Current action and preconditions to check: trajectory_clear

Your task: For each precondition in the list above, predict whether it will hold at this action.

Consider the current scene as observed from the mobile robot's camera, and analyze the predicted future states of all dynamic agents (e.g., people, animals, vehicles, or any moving entities) within the NEXT SECOND.

IMPORTANT: Only answer "very likely" if you are absolutely certain—based on strong, clear evidence—that a dynamic agent will violate the precondition in the predicted future state. Do NOT answer "very likely" for unlikely, ambiguous, or low-probability risks.

Ask yourself for each precondition: Is there a high probability, with clear and convincing evidence, that the predicted future states of any dynamic agent will interfere with the predicted future state of the currently executing action within the NEXT SECOND, causing that precondition to fail?

Assess the risk level based on these predictions. Use "likely" or "very likely" if motions create a clear risk of interference.

Use "neutral" or "improbable" if agents are nearby but their predicted paths are clearly diverging or non-conflicting.

Failure Risk Categories: "very improbable", "improbable", "neutral", "likely", "very likely"

Answer Format: Output ONLY the probability_of_failure value from these categories: "very improbable", "improbable", "neutral", "likely", "very likely"

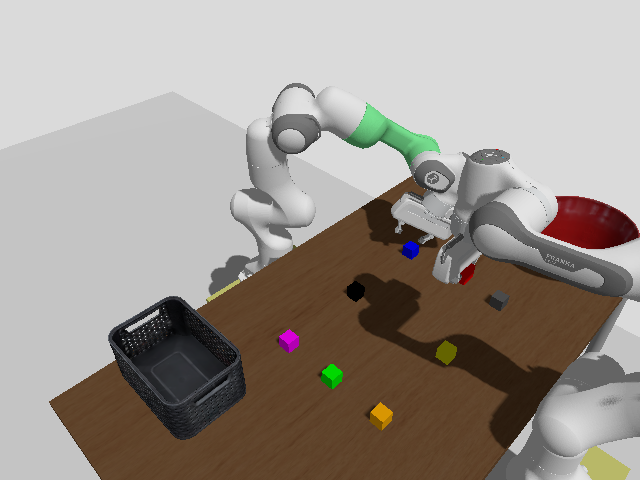

Answer: very improbable